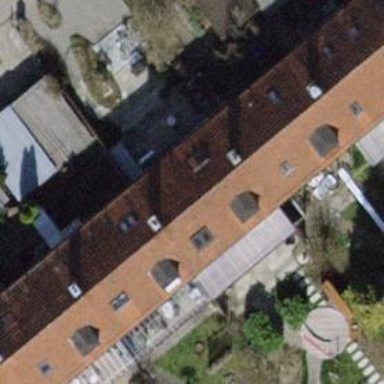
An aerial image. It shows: Gabled house with tiled roof.